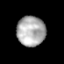
Tissue: prostate
Cell type: Myeloid cells
Senescence score: 0.2951
Nuclear area (px): 836
Mean DAPI intensity: 172.17